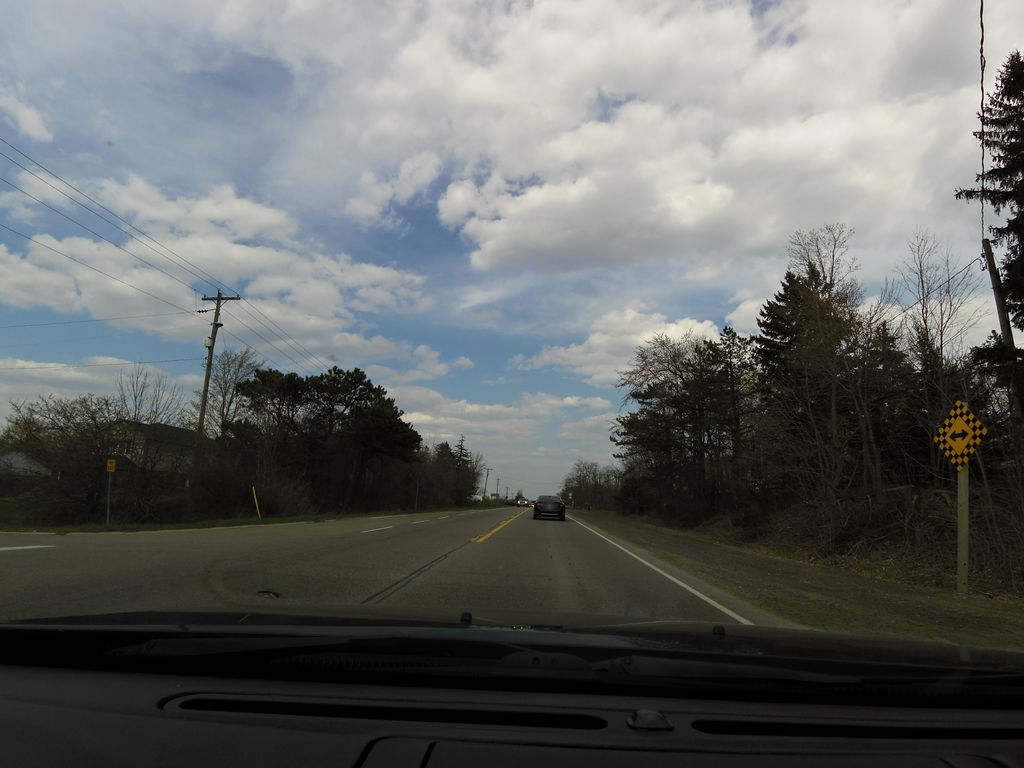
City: hamilton